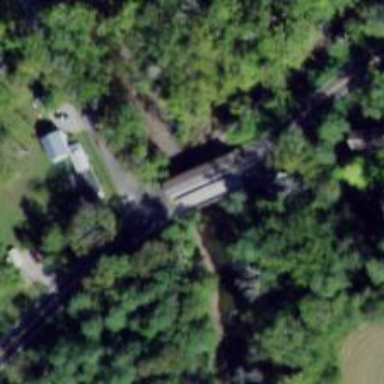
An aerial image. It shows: Historic bridge.